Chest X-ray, AP view. Patient: 16 years old, sex M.
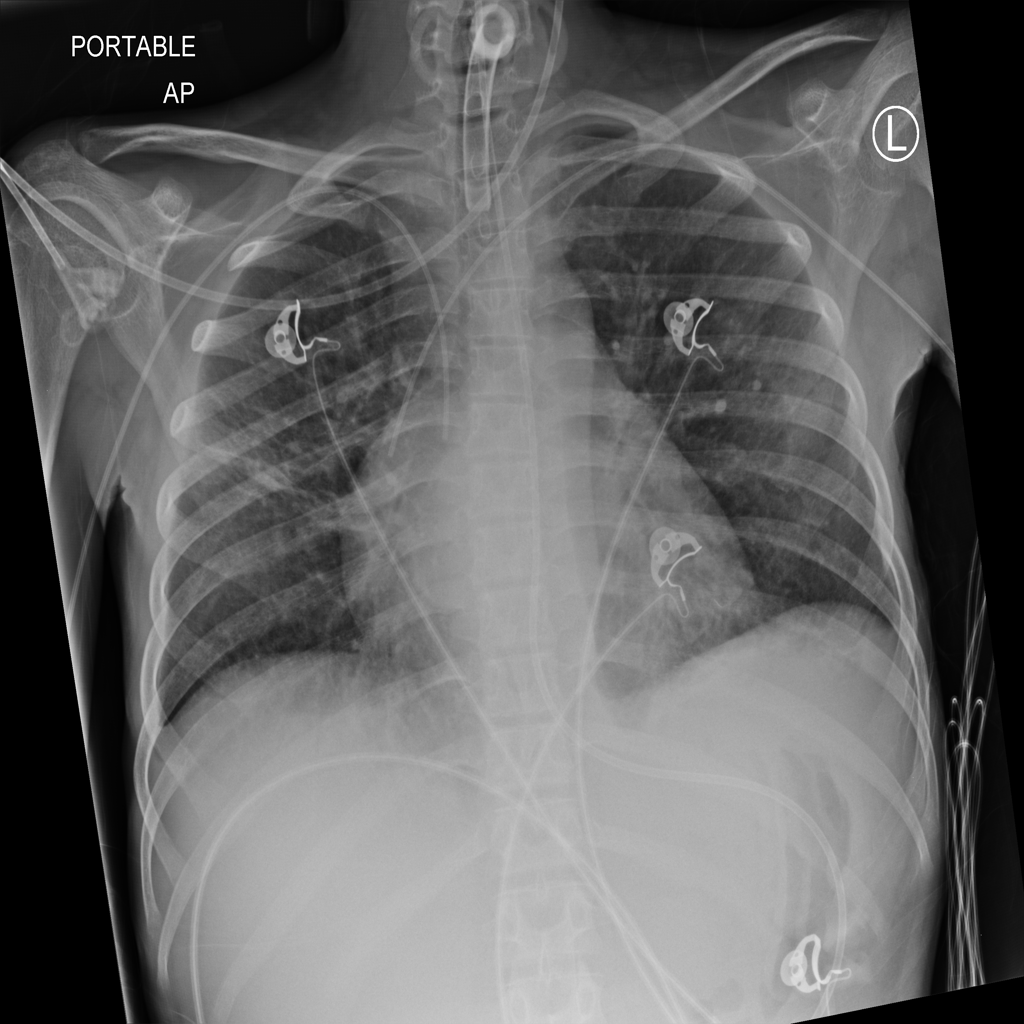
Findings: No Finding